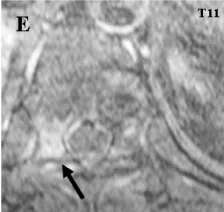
Conventional roentgenogram, CT and Gd-enhanced MR images. Gd-enhanced area extended over the intervertebral foramen and the nerve root.
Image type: radiology (mri)